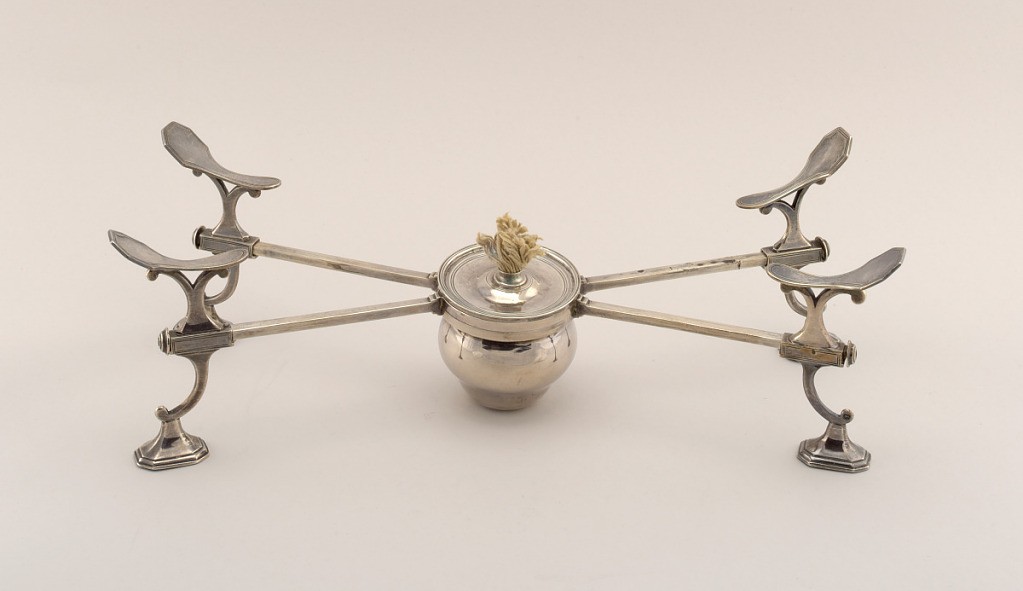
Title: Dish Cross
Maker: Robert Hennell I, English, 1741 – 1811
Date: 1792
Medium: silver
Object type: dish cross
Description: Bulbous silver lamp with four horizontal arms that are square in section and have dish supports at each end. Each support has a long octagonal foot with a curved arc leg. The dish is supported by an arc-shaped rest with a five-sided top and a long flat rounded extension that serves as the base. These are supported by a two-armed curving decoration that connects to the dish cross' arm.